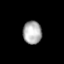
Tissue: skin
Cell type: Epithelial cells
Senescence score: 0.2552
Nuclear area (px): 422
Mean DAPI intensity: 173.547